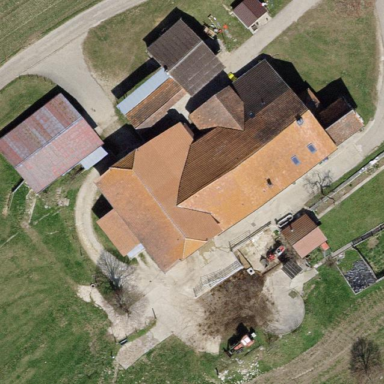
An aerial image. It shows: Farmyard area.